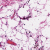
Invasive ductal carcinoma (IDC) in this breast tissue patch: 0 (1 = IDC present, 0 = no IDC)